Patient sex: M
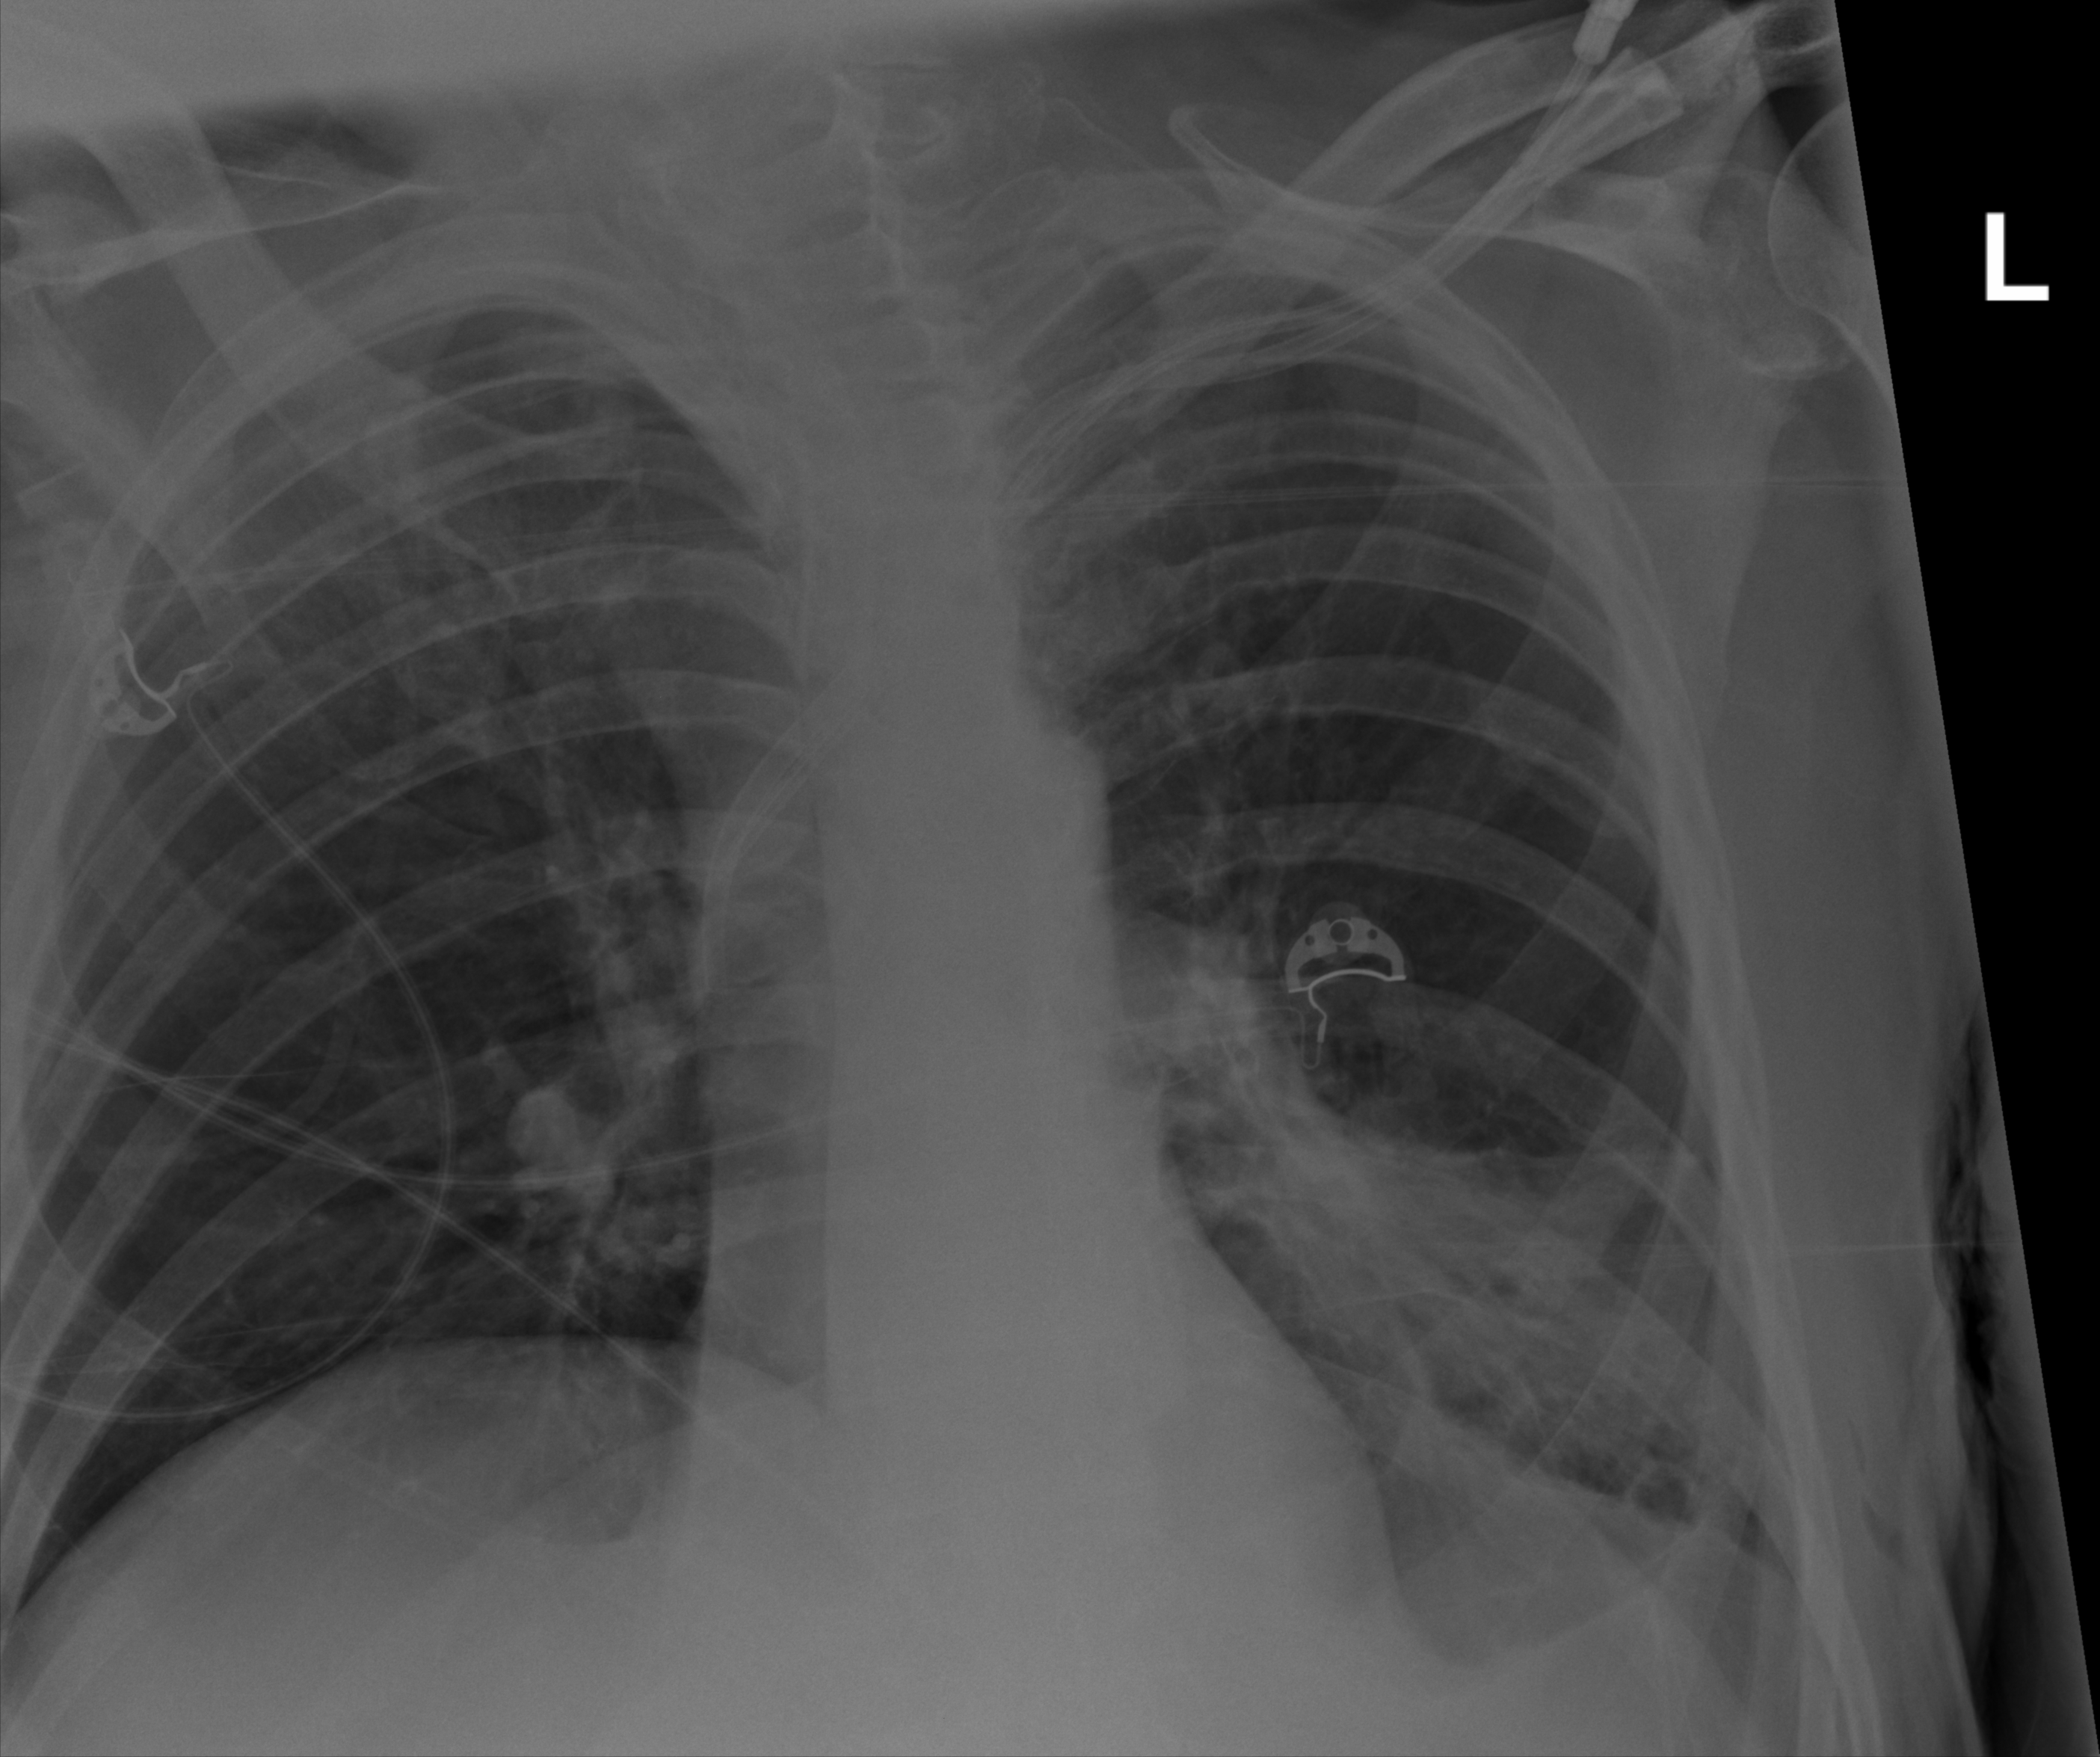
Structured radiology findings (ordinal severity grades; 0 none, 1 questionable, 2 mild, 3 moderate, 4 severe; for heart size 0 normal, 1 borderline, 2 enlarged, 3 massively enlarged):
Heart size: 0
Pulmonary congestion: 0
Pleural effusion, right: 0
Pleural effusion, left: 2
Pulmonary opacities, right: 0
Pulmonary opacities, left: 2
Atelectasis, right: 2
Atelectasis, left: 2